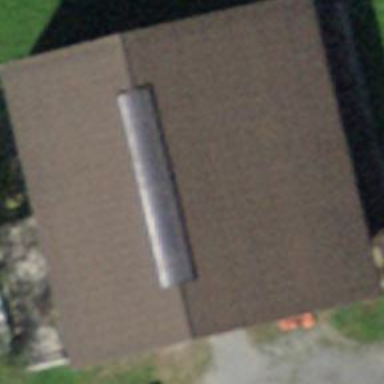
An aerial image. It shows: Farm auxiliary building.